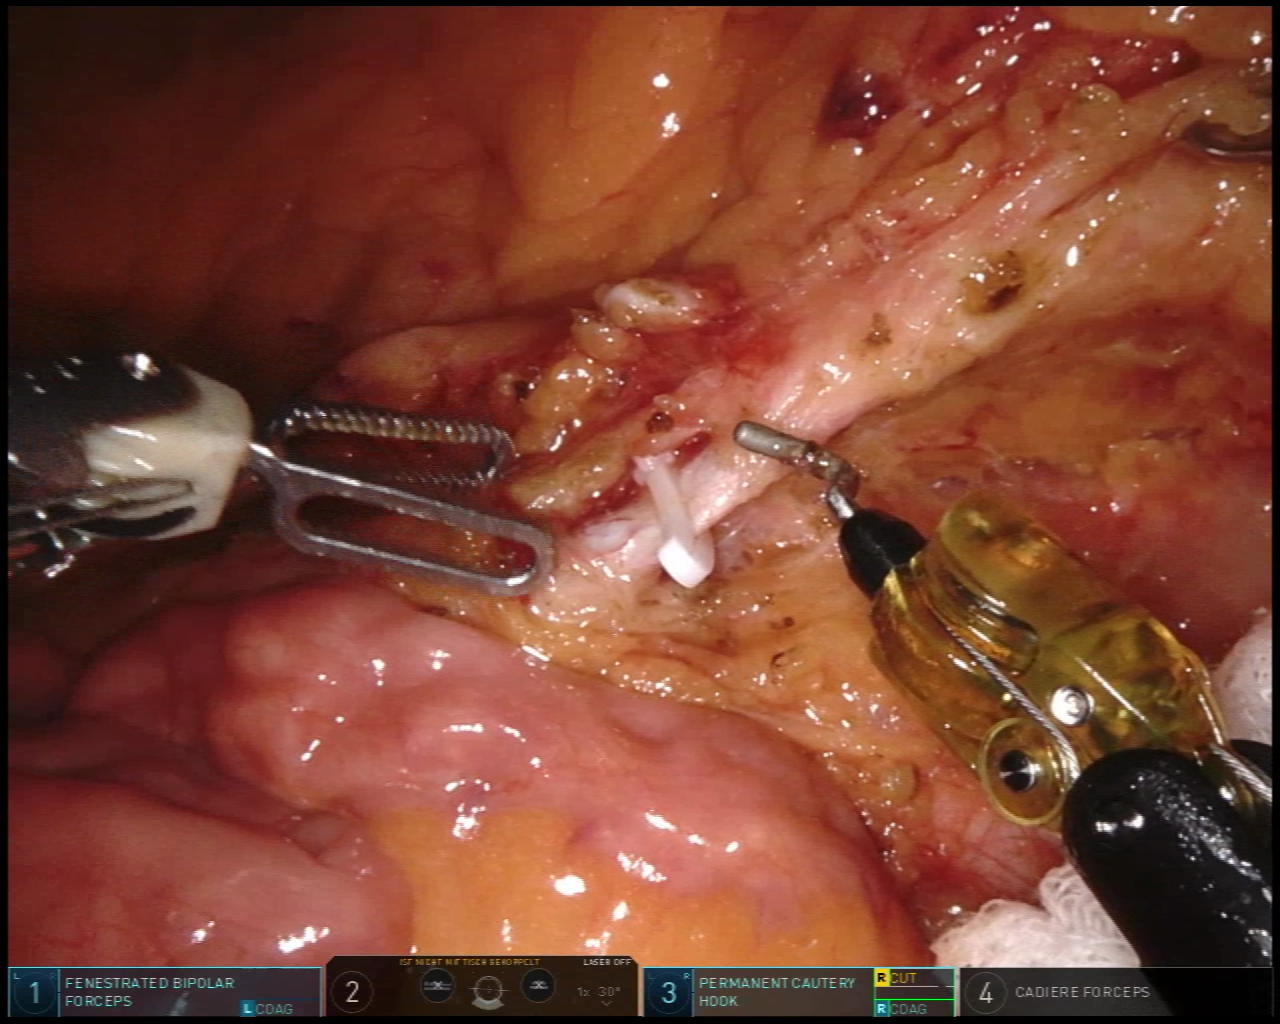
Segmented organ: inferior_mesenteric_artery
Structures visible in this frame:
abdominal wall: no
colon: no
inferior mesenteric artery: yes
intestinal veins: no
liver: no
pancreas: no
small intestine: yes
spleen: no
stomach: no
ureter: no
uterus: no
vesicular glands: no